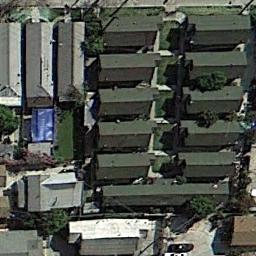
Label: residential